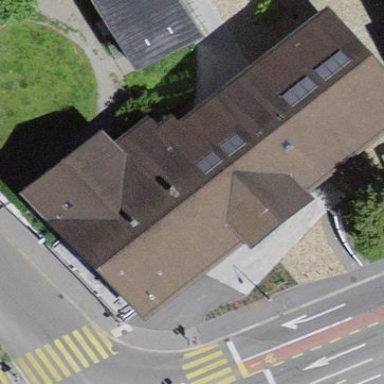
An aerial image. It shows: Office building with gabled roof made of roof tiles.